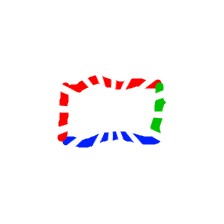
Shape: rectangle